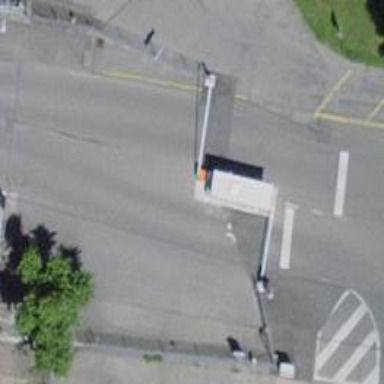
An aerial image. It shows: Lift gate barrier.